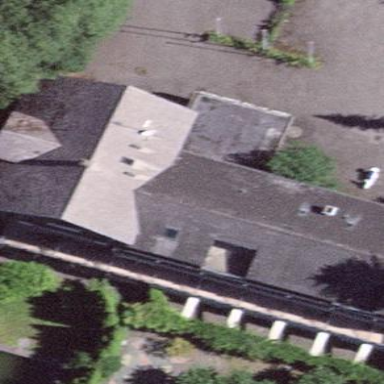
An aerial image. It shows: Building.